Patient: sex M, age 57
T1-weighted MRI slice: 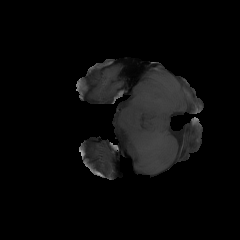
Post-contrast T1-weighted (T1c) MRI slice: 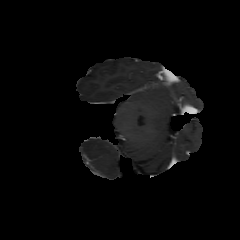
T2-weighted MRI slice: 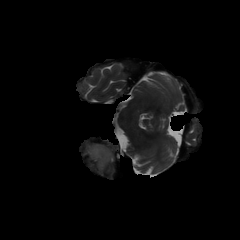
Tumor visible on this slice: yes
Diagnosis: Glioblastoma, IDH-wildtype
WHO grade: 4